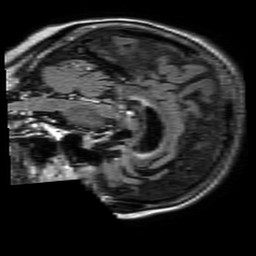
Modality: FLAIR
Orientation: sagittal
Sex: female
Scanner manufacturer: philips
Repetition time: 11 s
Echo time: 0.125 s